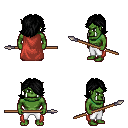
a pixel art fantasy rpg character, male body template, orc, green skin, maroon cape, white pants, black swoop hairstyle, spear, four views (front, back, left, right), 2x2 character sprite sheet, small pixel art, hard edges, no anti-aliasing